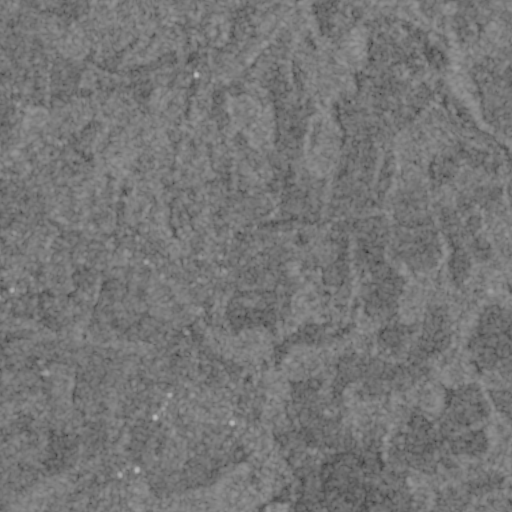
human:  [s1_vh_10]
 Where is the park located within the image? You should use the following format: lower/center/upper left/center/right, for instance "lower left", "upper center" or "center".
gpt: The park is located in the lower center of the image.
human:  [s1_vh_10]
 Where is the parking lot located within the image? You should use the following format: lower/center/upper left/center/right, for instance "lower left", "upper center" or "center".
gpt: The parking lot is located in the center of the image.
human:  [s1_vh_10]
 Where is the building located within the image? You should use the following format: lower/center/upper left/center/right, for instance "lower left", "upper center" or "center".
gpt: The building is located in the center of the image.
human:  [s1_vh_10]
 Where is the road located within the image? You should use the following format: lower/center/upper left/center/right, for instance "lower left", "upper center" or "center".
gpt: There is no road in the image.

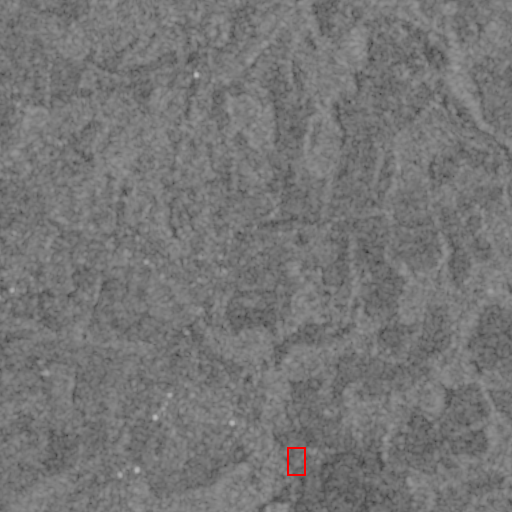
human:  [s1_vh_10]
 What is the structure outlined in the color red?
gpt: The structure outlined in red is a park.
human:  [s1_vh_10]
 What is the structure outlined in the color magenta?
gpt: There is no magenta outline.